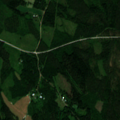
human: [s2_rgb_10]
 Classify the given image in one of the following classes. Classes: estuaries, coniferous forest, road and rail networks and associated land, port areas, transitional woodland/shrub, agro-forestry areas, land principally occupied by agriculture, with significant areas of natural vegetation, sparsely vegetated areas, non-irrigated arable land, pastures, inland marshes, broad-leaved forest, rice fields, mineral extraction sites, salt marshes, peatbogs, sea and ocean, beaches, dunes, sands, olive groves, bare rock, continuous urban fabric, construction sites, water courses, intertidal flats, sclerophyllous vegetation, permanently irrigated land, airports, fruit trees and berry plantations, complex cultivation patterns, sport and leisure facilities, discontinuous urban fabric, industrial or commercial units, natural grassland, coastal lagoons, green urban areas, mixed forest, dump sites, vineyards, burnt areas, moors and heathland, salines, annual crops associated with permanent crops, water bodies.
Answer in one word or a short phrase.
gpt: coniferous forest, mixed forest